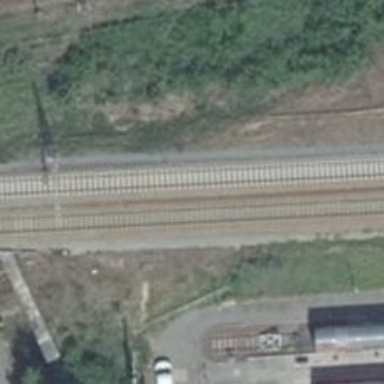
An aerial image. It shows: Railway tunnel with electrified contact lines.